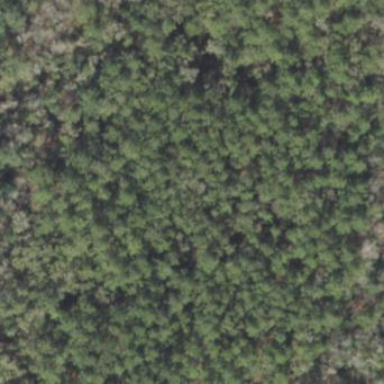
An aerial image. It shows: Woodland consisting mainly of needle-leaved trees.